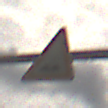
Verkehrszeichen: UnebeneFahrbahn
Umgebung: Outdoor, Suburban
Tageszeit: MorningAfternoon
Wetter: Overcast
Licht: Natural
Jahreszeit: NotSpecified
Kontrast: LowContrast